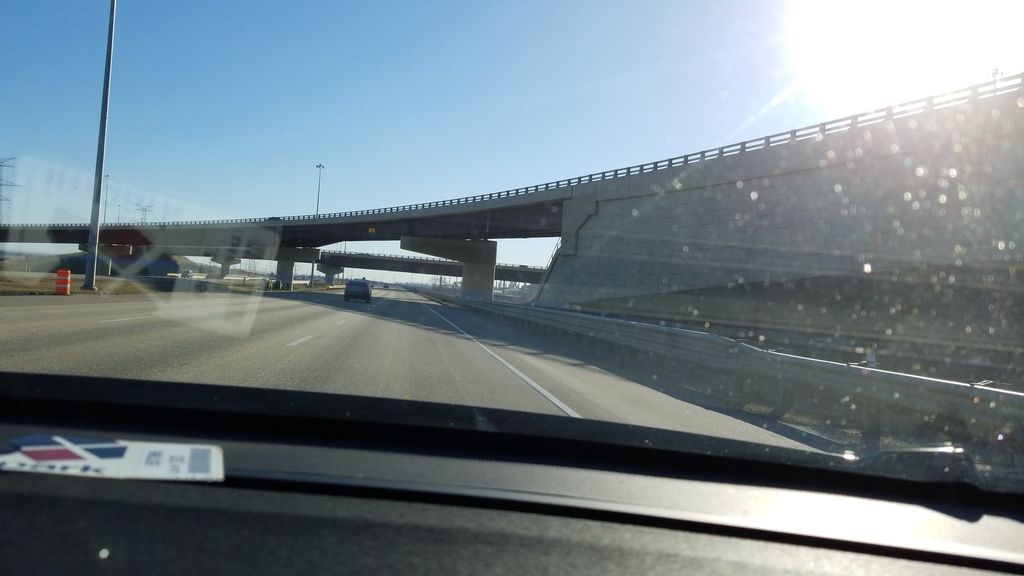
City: edmonton